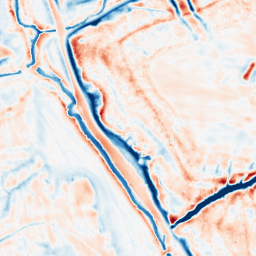
Category: edge_preserving
Decomposition family: bilateral
Decomposition parameters: d: 21
sigma_color: 75
sigma_space: 50
Upsampling method: bilinear
Upsampling parameters: scale: 2
Upsampling scale: 2